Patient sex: F
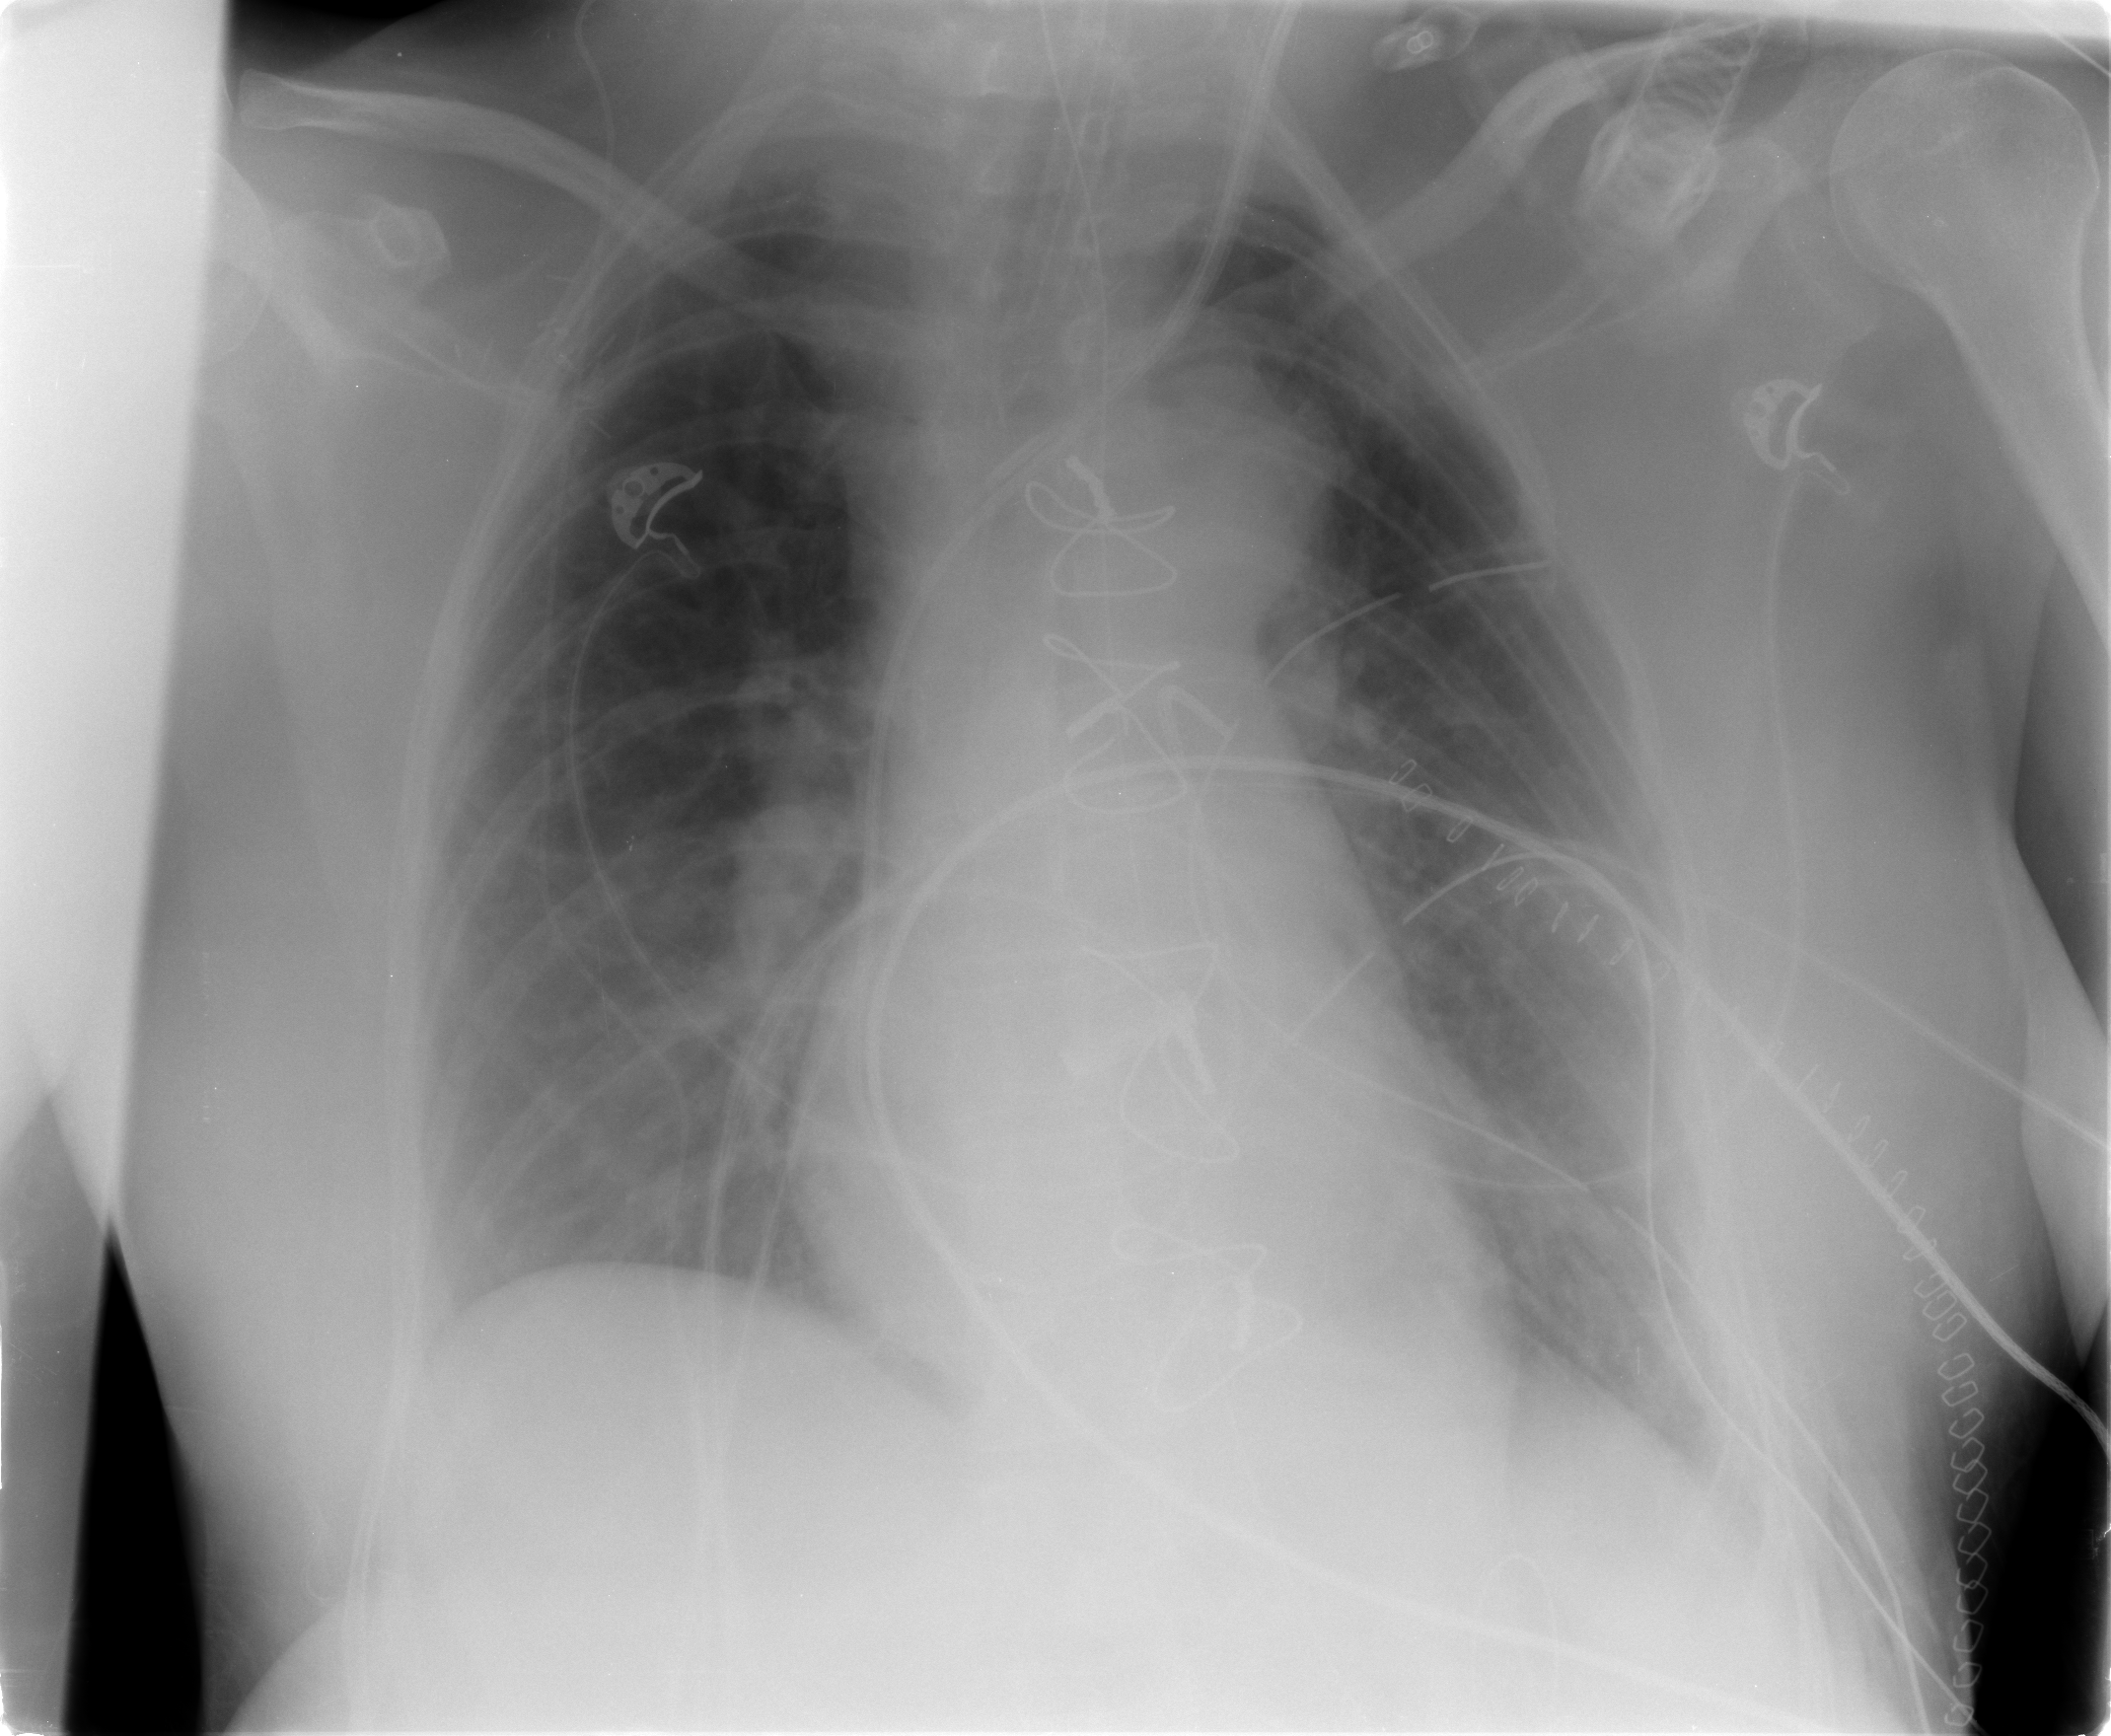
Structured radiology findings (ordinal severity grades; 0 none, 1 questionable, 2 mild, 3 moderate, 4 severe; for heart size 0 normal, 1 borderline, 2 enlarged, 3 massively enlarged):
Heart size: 0
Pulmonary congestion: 2
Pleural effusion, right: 2
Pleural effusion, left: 1
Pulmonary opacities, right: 0
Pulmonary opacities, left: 0
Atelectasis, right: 2
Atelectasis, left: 2